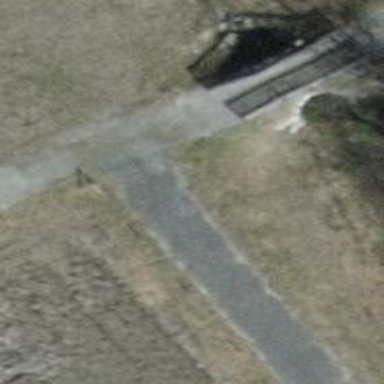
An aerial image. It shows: Service road with compacted surface.